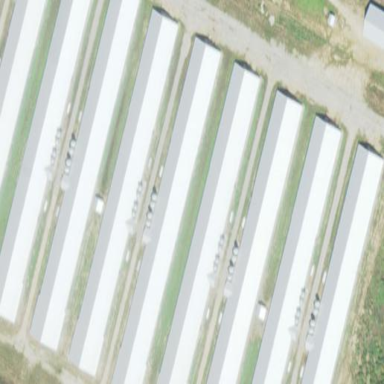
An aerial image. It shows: Farm auxiliary building.